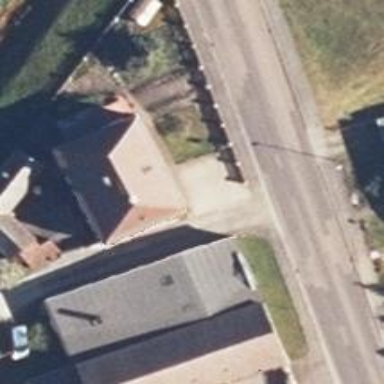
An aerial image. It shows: Simple and straightforward house.